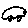
Label: car